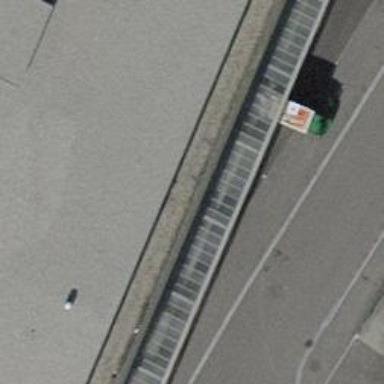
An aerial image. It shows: View of roof of building.